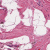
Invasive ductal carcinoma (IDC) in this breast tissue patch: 0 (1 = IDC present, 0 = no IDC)